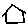
Label: house